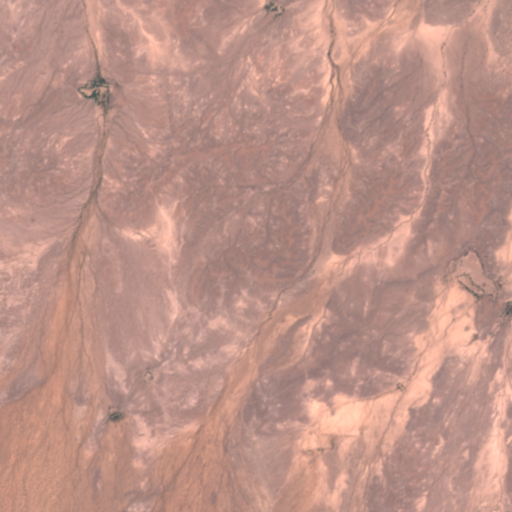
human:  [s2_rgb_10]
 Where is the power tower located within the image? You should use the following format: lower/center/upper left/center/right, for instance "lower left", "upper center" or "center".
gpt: The power tower is located in the upper left of the image.
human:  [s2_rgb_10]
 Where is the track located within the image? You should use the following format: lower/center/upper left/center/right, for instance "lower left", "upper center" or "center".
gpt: There is no track in the image.